Question: Do you know the awesome looking form of Windows Live that asks you for your cerdentials?
<URL> has it too, somehow.
Is there any way I can invoke something like this in my application?
---
BEHOLD!

---
I wish to use this dialog for local authentication on a desktop app.
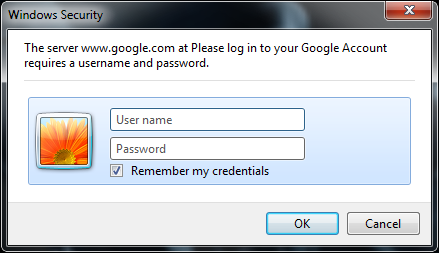
Answer: You could look into calling 'CredUIPromptForWindowsCredentials':
From <URL>:
> The CredUIPromptForWindowsCredentials
function creates and displays a
configurable dialog box that allows
users to supply credential information
by using any credential provider
installed on the local computer.
But there is more to this than simply displaying the dialog and recieving / acting on input - you'll most likely be required to register an authentication provider on the system, among some other things I'm not entirely competent with explaining in any detail! Might give you a decent starting ground though.
Oded compensated for my laziness and supplied the pinvoke.net link displaying definitions for this to be used in a managed environment:
<URL>